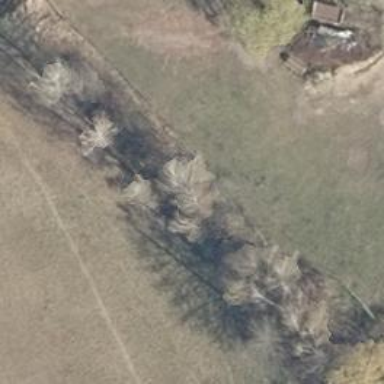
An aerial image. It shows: Row of deciduous broadleaved trees.